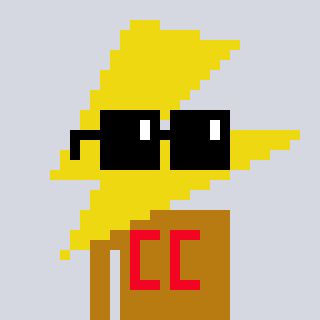
a pixel art character with square black sunglasses, a lightning bolt-shaped head and a gold-colored body on a cool background